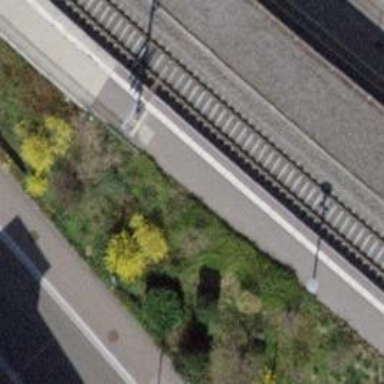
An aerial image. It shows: Single railway track on embankment with electrification through contact line.